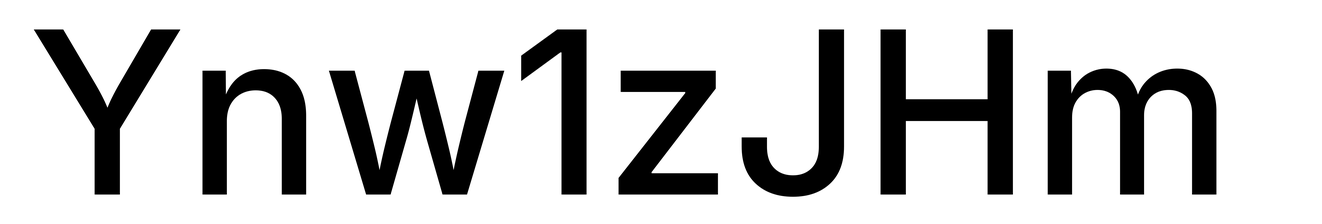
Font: Inter_Medium